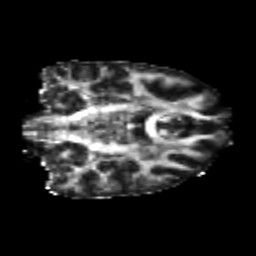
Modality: FA
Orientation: coronal
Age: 22
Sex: female
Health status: healthy
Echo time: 0.074 s